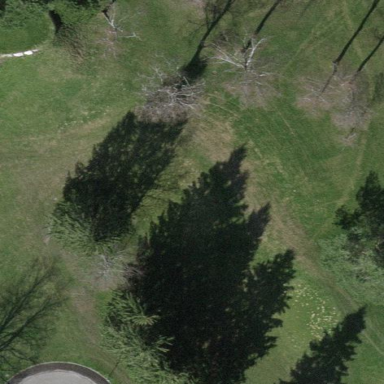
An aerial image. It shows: Grassy area designated as golf tee.